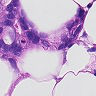
Metastatic tissue present: yes